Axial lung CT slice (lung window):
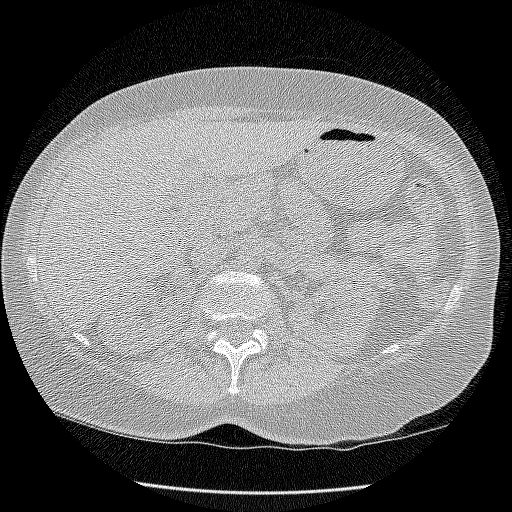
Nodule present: no